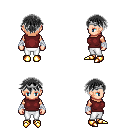
a pixel art fantasy rpg character, female body template, human, light skin, maroon sleeveless shirt, white pants, gray short bangs hairstyle, silver tiara, white cloth bandages, gold boots, four views (front, back, left, right), 2x2 character sprite sheet, small pixel art, hard edges, no anti-aliasing